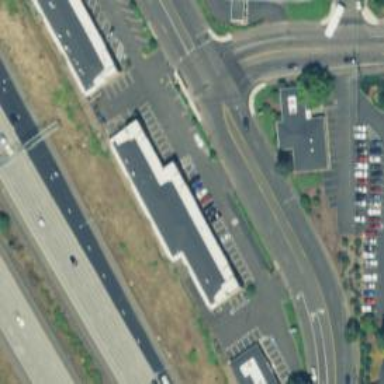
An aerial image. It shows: Convenience shop.